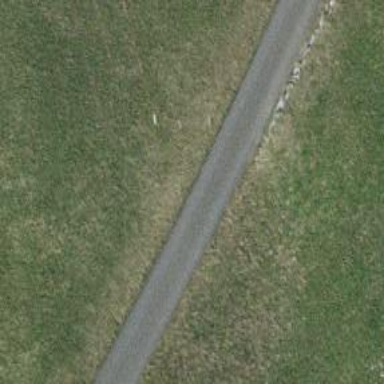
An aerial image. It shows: Unclassified road with grade 1 track type.